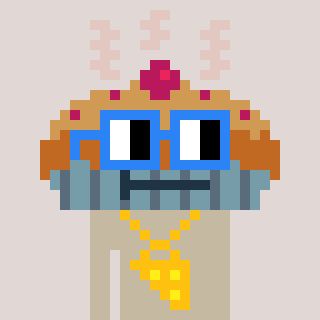
a pixel art character with square blue glasses, a pie-shaped head and a bege-colored body on a warm background